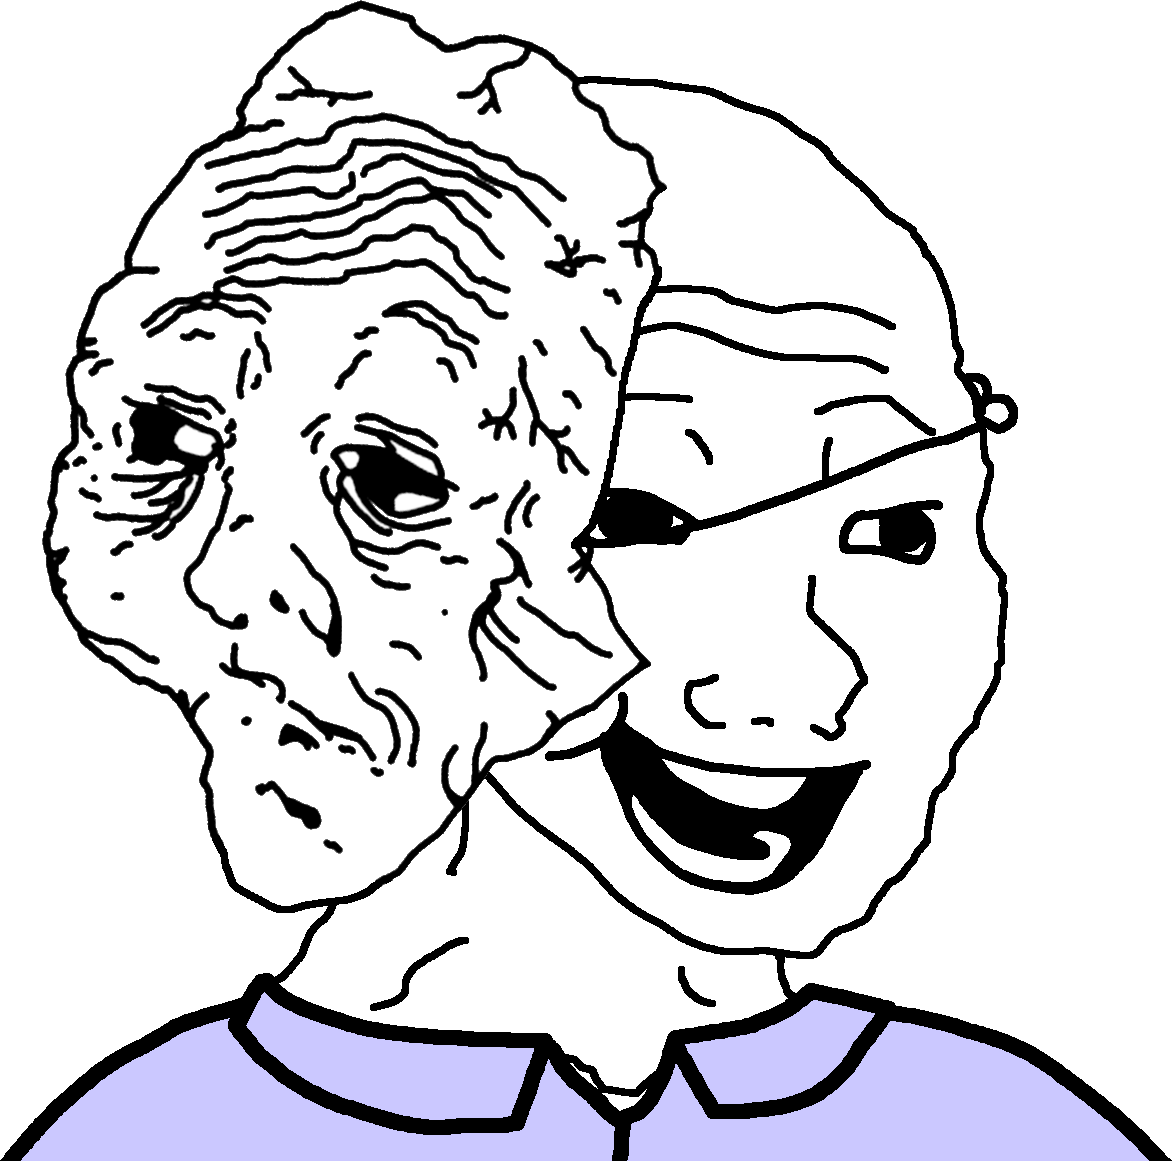
Label: 5_Bloomer